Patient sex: M
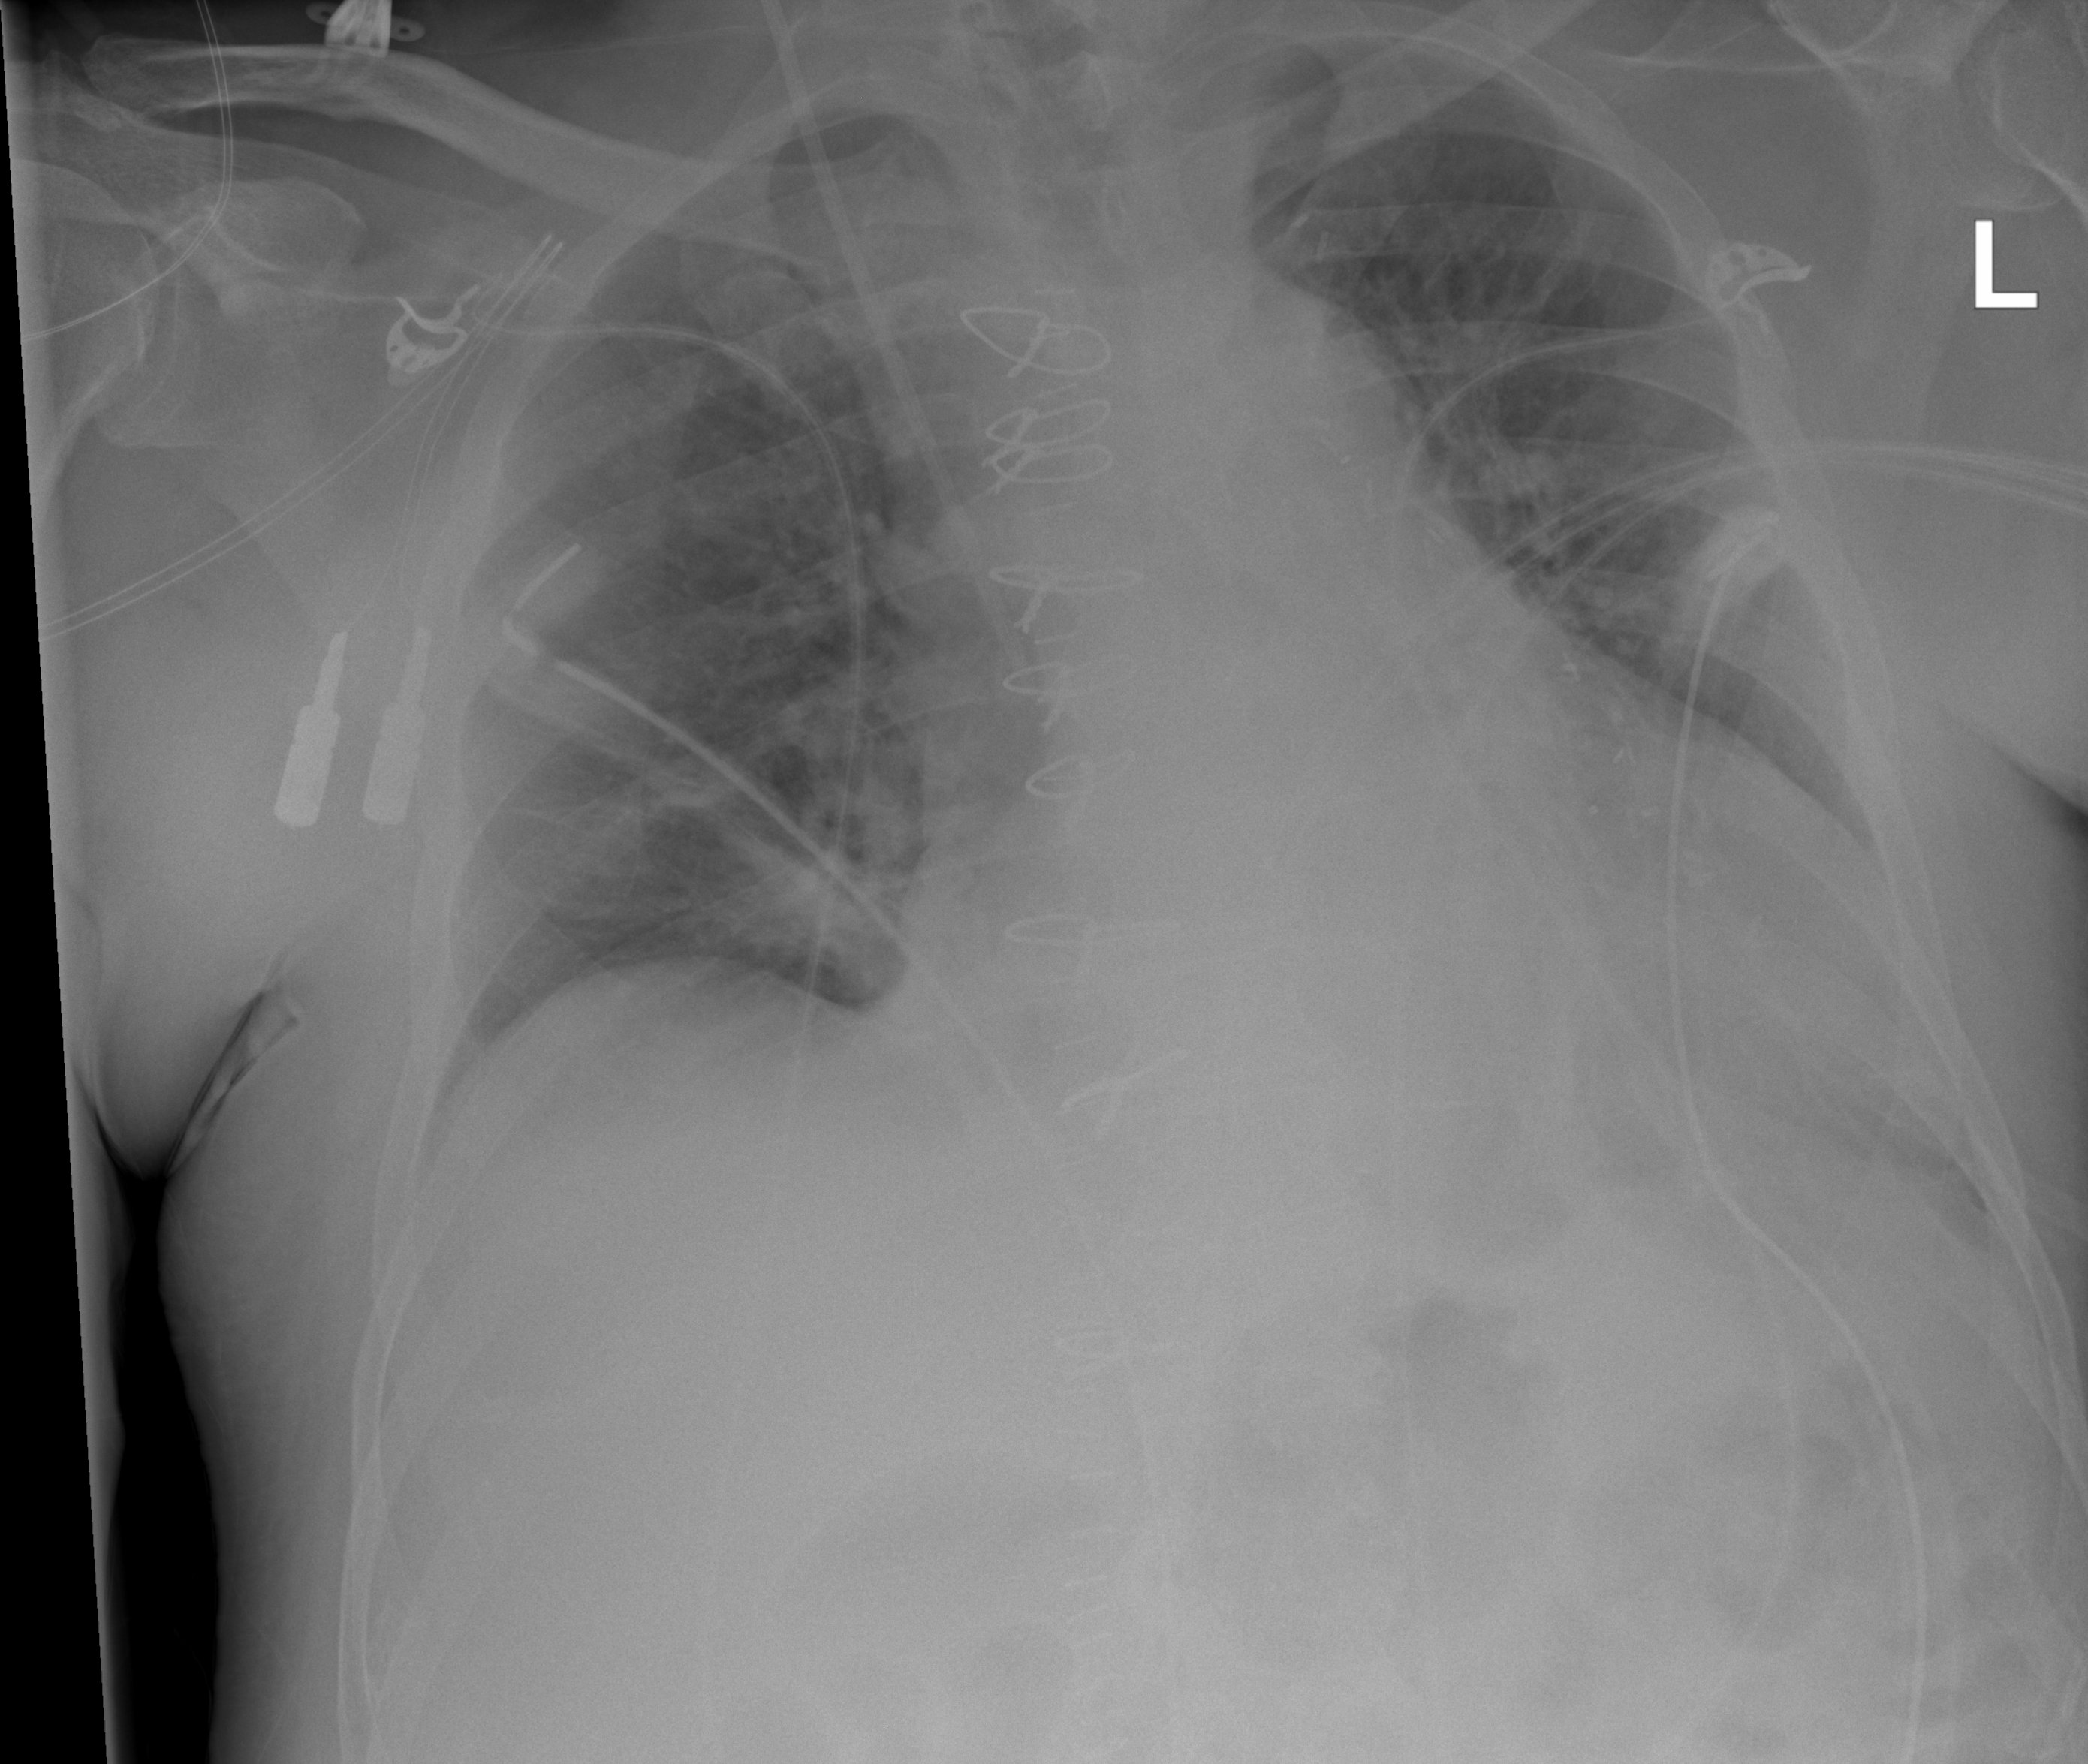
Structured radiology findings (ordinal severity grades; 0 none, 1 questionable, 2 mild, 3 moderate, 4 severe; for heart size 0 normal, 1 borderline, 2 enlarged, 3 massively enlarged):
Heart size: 2
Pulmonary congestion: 2
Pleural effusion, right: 0
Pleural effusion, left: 2
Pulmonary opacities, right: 2
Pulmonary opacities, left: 2
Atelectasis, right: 0
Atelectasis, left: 2